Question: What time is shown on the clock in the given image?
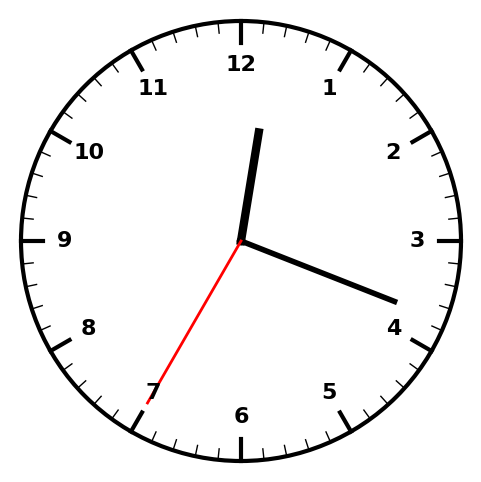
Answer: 12:18:35